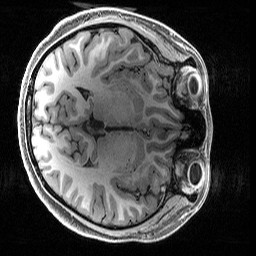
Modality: T1w
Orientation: axial
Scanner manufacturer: siemens
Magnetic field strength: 3 T
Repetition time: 2.5 s
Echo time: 0.0029 s